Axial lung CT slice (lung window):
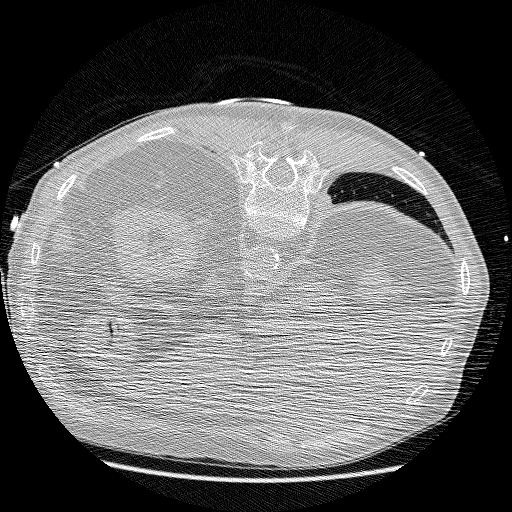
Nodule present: no